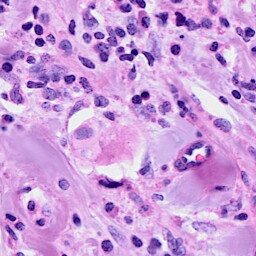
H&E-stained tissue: Breast